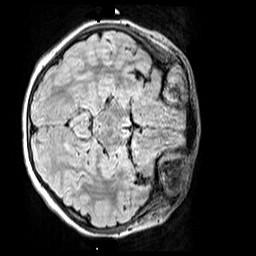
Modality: FLAIR
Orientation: axial
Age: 9
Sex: female
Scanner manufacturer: siemens
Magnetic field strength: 3 T
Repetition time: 5 s
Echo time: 0.388 s